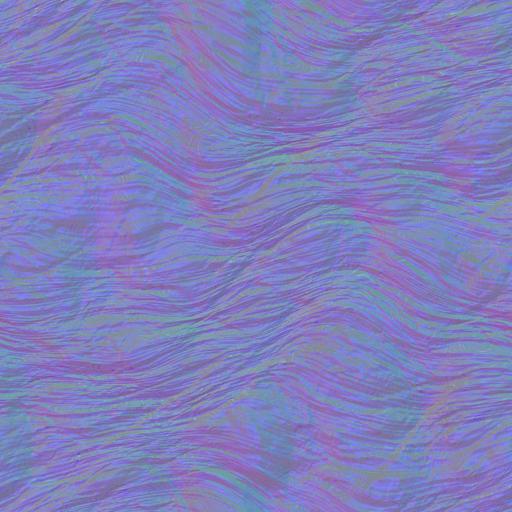
fire lava magma vulcan